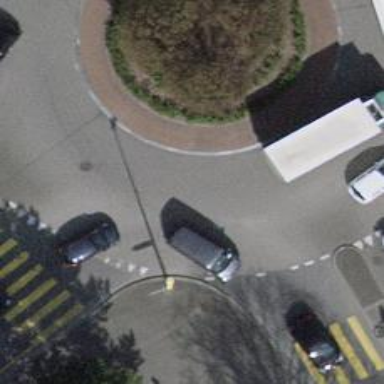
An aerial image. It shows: Secondary road with asphalt surface leading to roundabout.